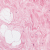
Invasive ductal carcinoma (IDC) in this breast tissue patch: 0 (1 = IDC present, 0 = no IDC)